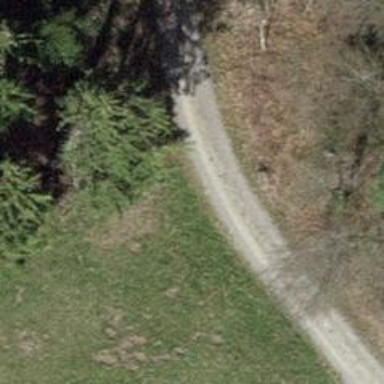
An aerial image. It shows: Track with pebblestone surface. The track type is grade2.